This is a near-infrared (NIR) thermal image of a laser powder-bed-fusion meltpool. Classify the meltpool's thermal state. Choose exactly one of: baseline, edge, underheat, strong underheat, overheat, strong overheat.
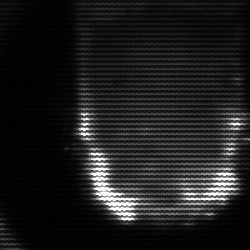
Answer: baseline